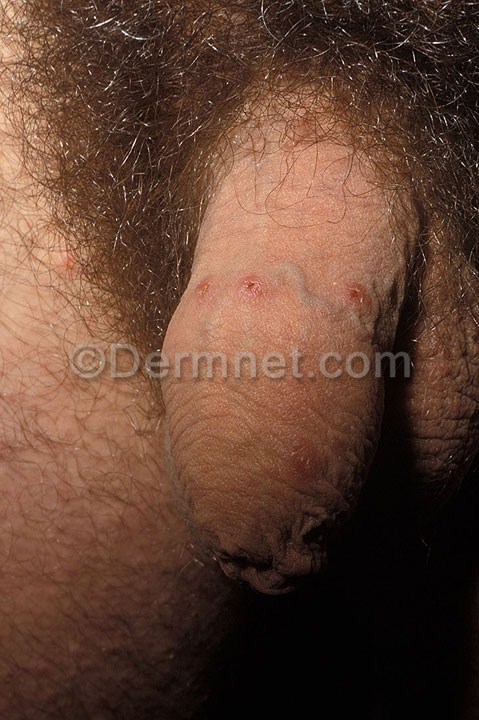
Disease: Scabies Lyme Disease and other Infestations and Bites